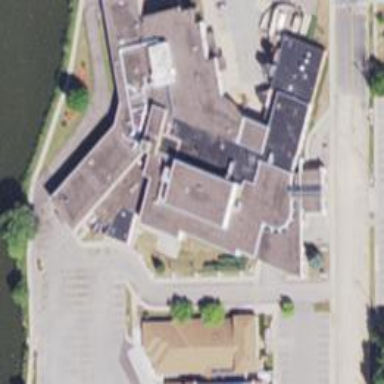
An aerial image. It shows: Healthcare facility identified as hospital.